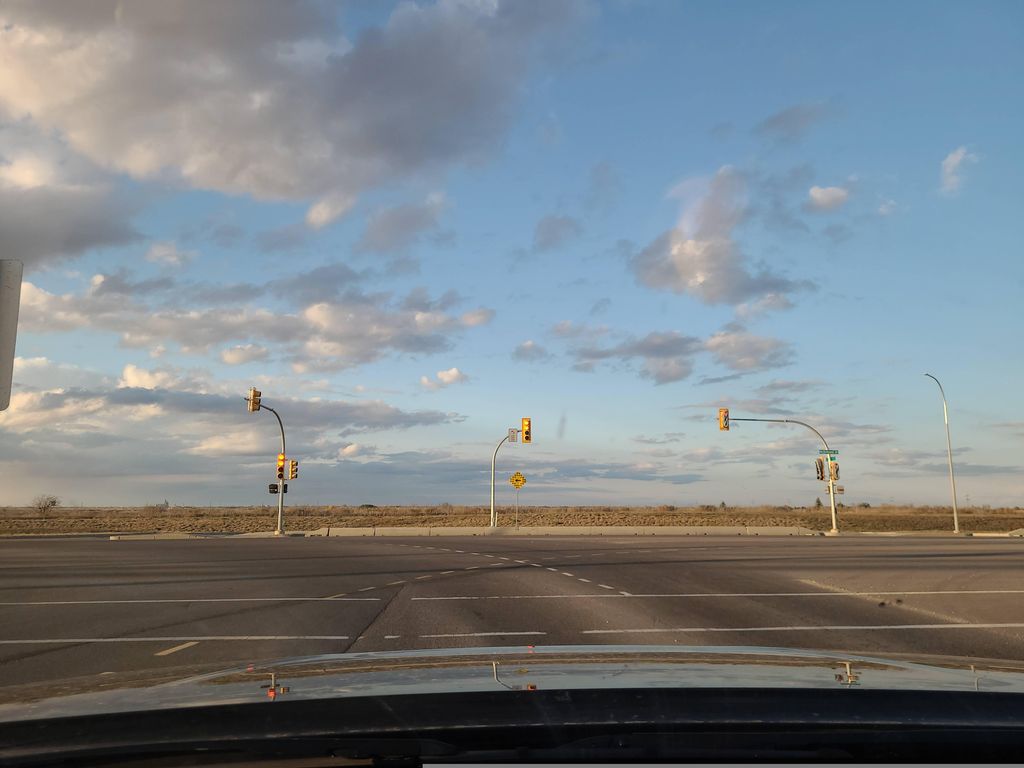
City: saskatoon